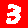
Digit: 3